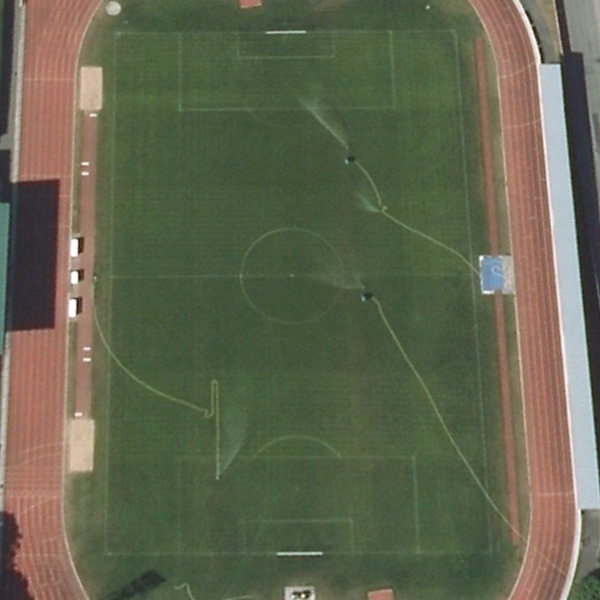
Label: Playground